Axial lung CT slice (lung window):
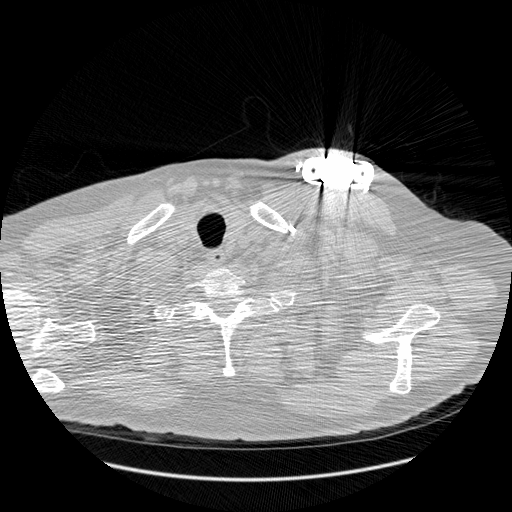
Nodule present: no